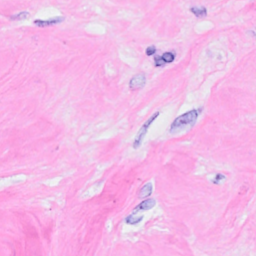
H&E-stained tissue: Breast